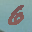
Label: 6